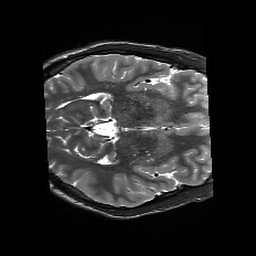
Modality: T2w
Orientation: axial
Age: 21
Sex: male